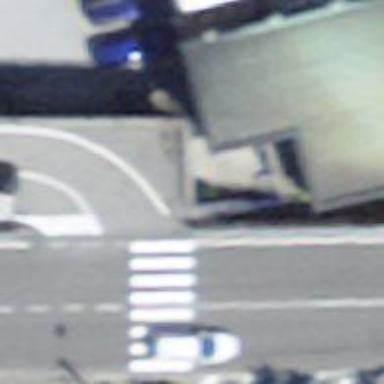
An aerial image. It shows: Metal grid steps on road.